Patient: sex F, age 82
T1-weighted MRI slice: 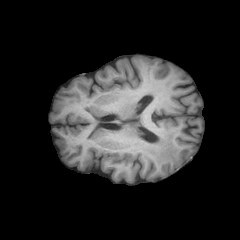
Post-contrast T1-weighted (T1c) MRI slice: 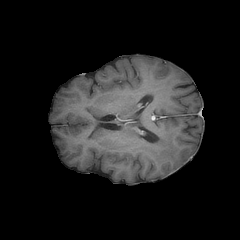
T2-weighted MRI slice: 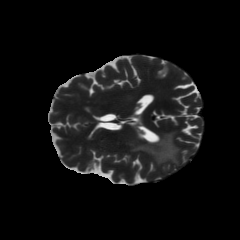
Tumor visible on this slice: yes
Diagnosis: Glioblastoma, IDH-wildtype
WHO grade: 4